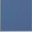
Piece: xx